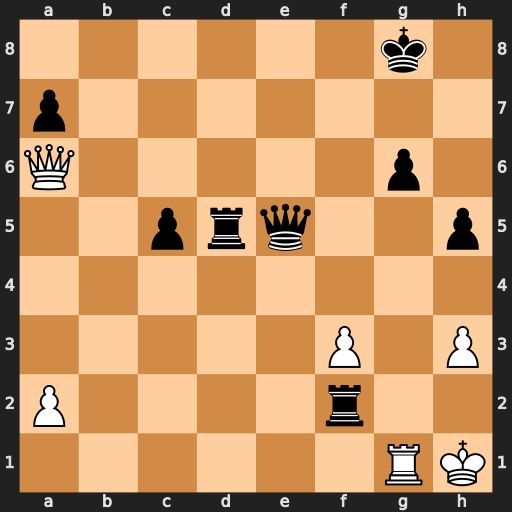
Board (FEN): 6k1/p7/Q5p1/2prq2p/8/5P1P/P4r2/6RK
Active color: w
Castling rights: -
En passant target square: -
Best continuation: Qxg6+ Kf8 Qg8+